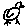
Label: bird